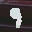
Label: 9